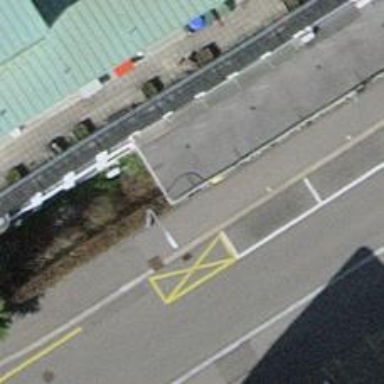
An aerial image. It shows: Post box is visible.